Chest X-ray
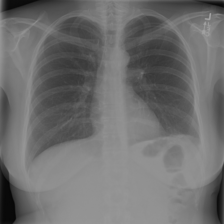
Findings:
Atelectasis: negative
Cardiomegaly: negative
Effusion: negative
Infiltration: negative
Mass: negative
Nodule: negative
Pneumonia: negative
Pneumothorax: negative
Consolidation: negative
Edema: negative
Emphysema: negative
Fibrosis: negative
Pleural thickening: negative
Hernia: negative